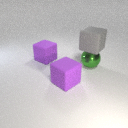
large gray rubber cube above large green metal sphere